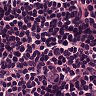
Metastatic tissue present: no